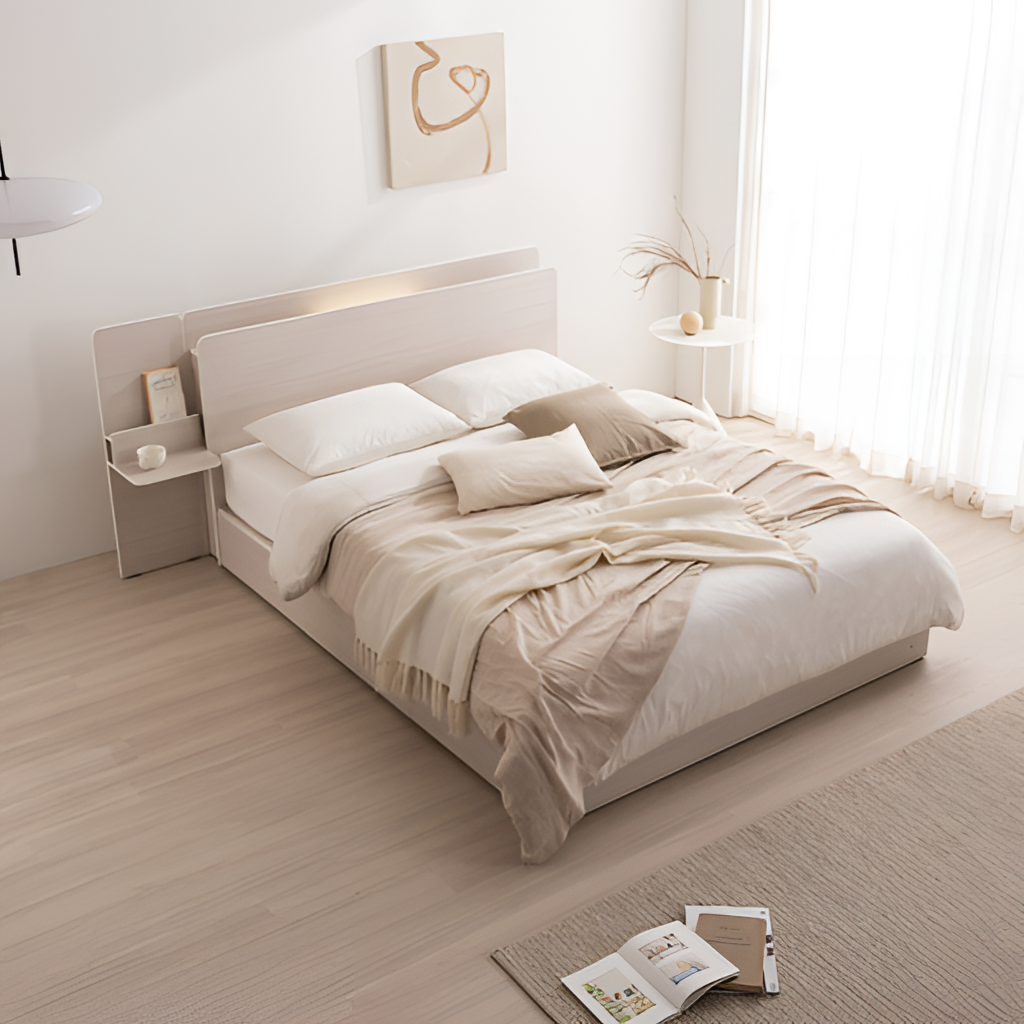
beige wood illuminated headboard bed, bedroom, modern, beige wood flooring, with plank pattern, paint wallpaper, with solid pattern